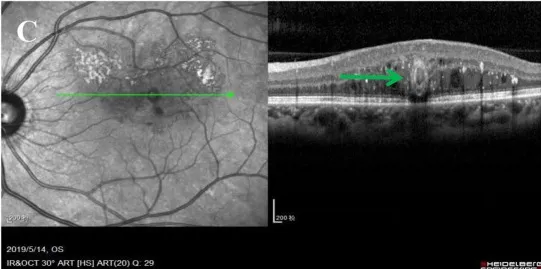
Multimodal imaging at the initial visit. (C) OCT imaging shows off-white lesions on transverse scanning; the lesions are bright on the outside and black on the inside with an oval ring reflection (bold green arrow), strong point reflection between layers, and edema between layers.
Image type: ophthalmic_imaging (oct)